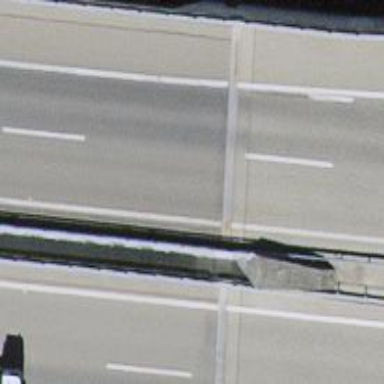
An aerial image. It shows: Asphalt motorway.